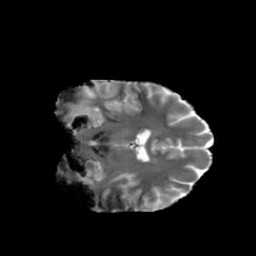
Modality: MD
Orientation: coronal
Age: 23
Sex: female
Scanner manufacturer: siemens
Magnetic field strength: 6.98 T
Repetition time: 7.776 s
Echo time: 0.076 s